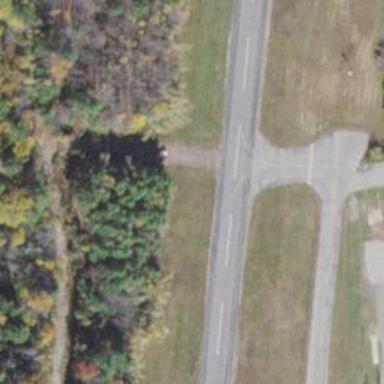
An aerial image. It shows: Runway surface made of asphalt at airport.